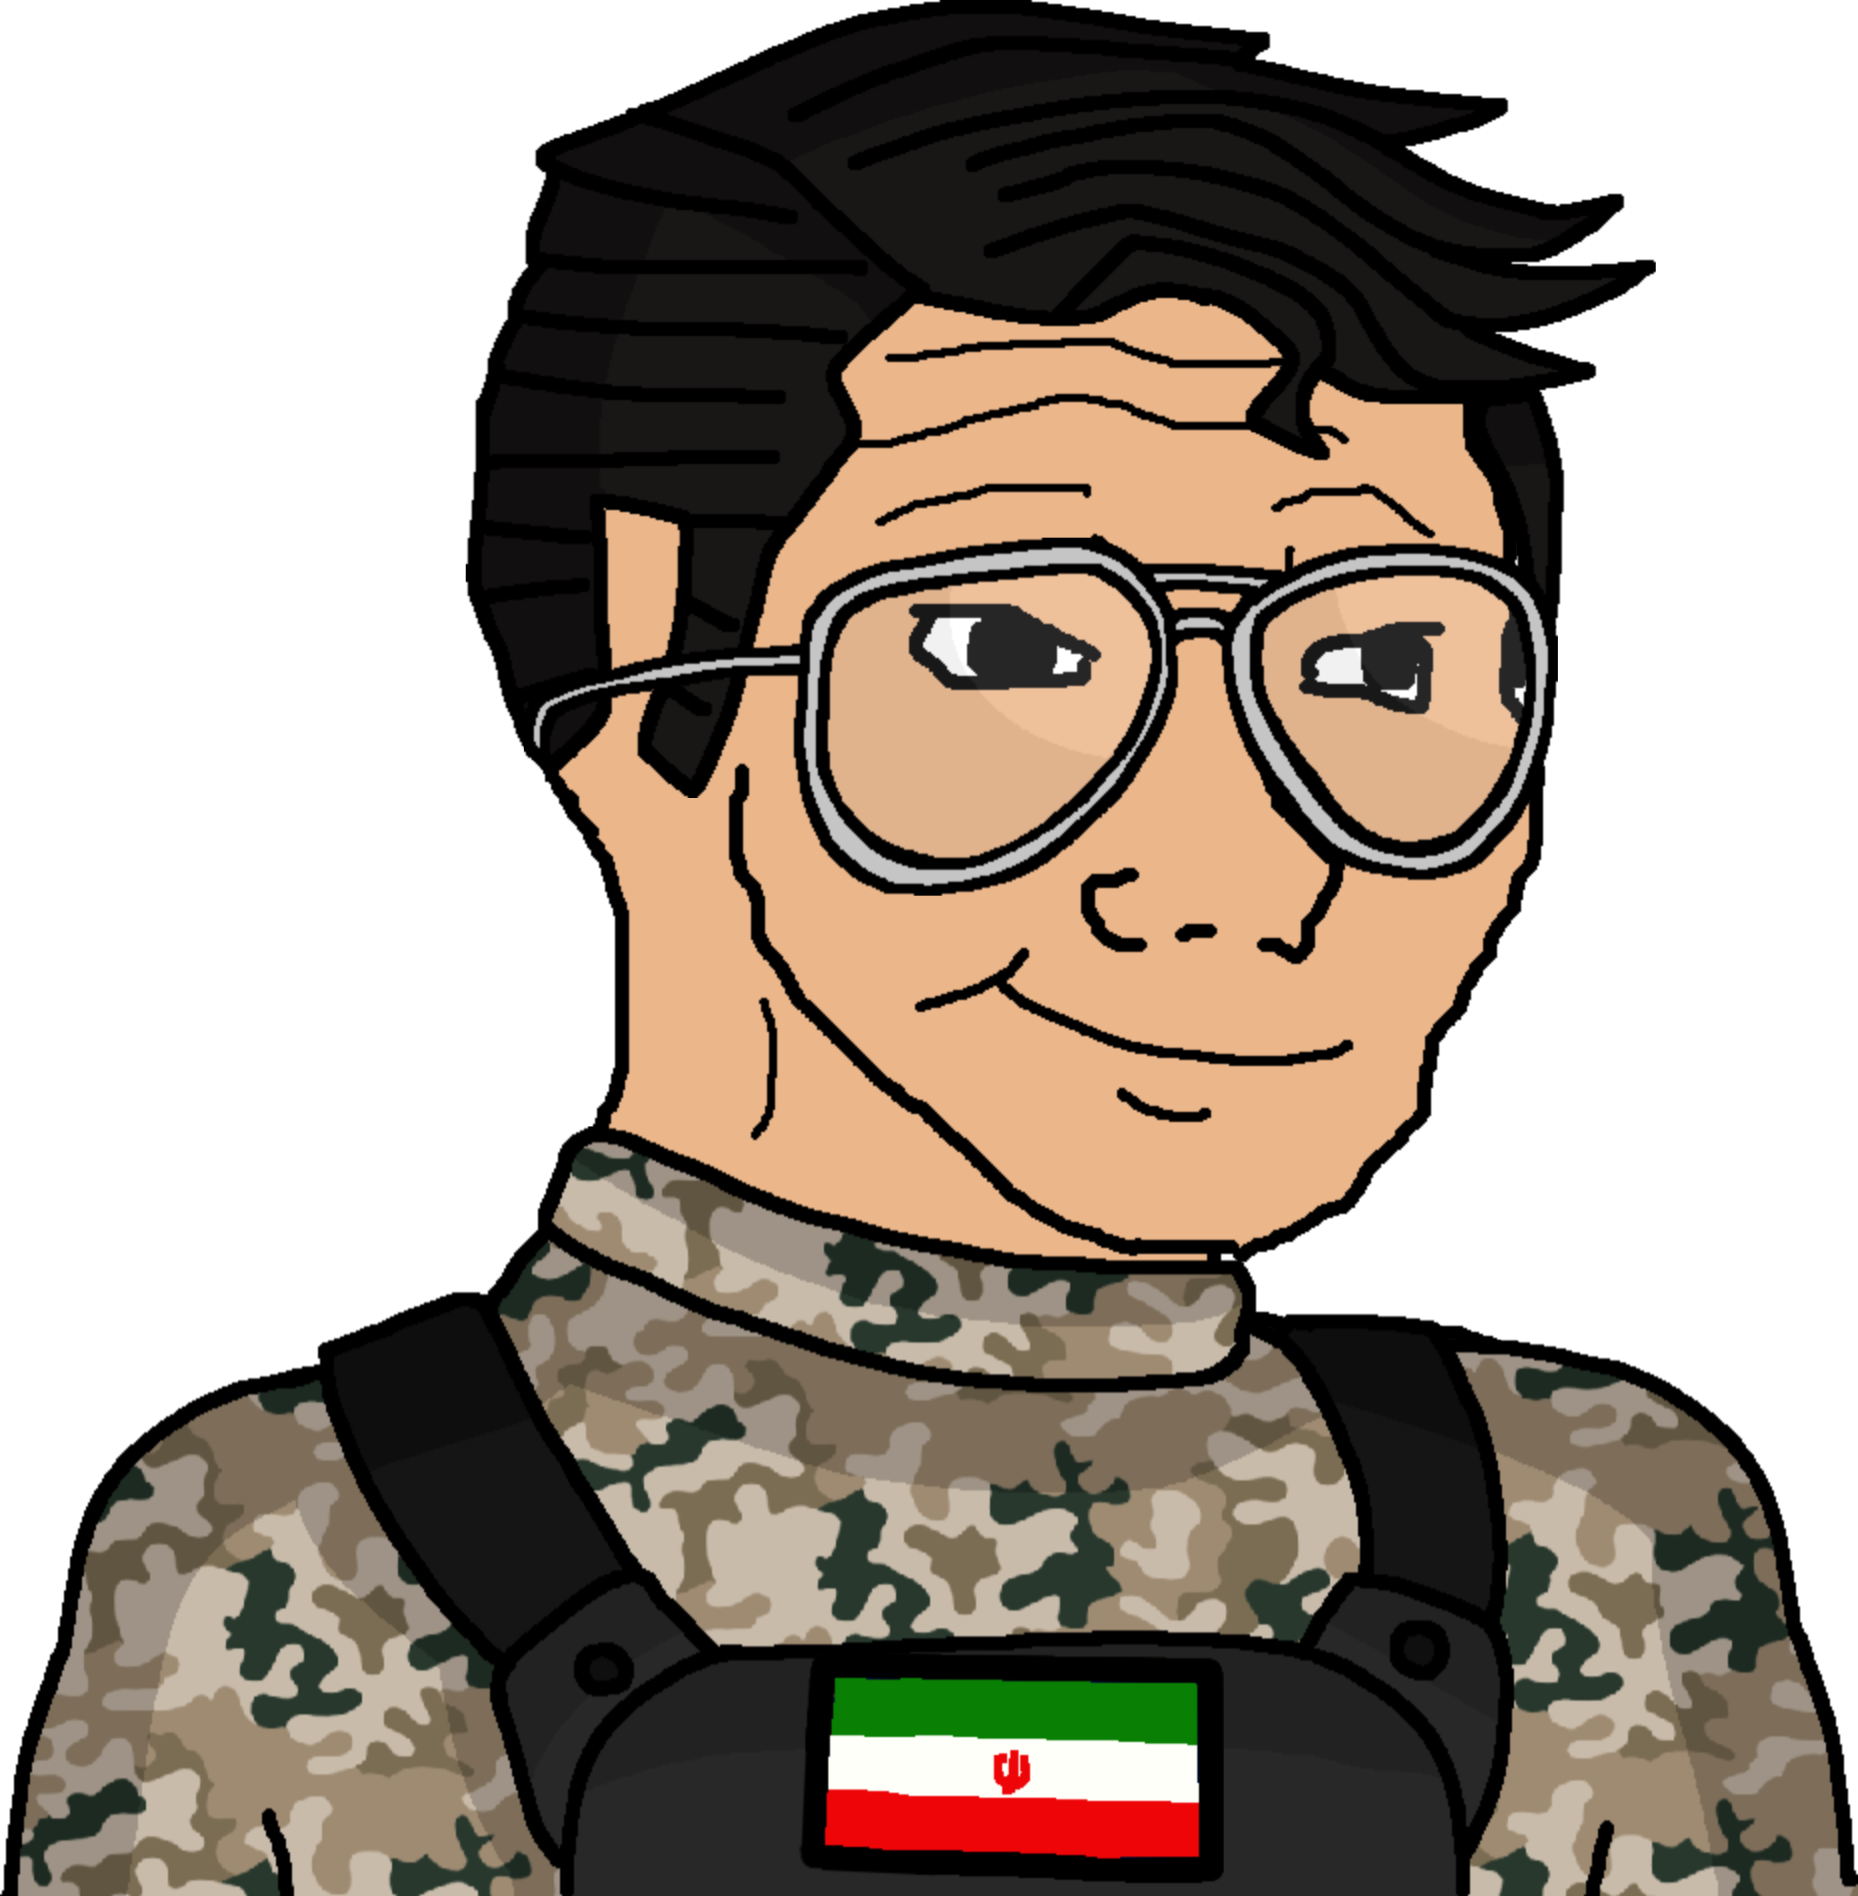
Label: 5_Bloomer